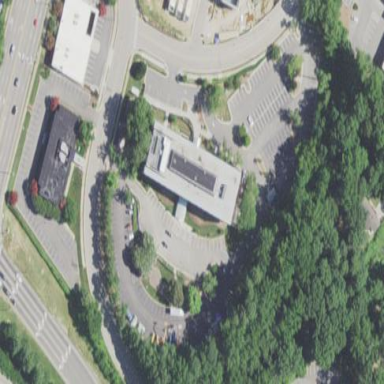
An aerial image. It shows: Commercial building.